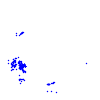
Particle: electron